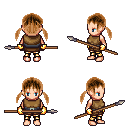
a pixel art fantasy rpg character, female body template, human, light skin, leather chest armor, gold greaves, brown twin-tailed hairstyle, gold gloves, spear, four views (front, back, left, right), 2x2 character sprite sheet, small pixel art, hard edges, no anti-aliasing